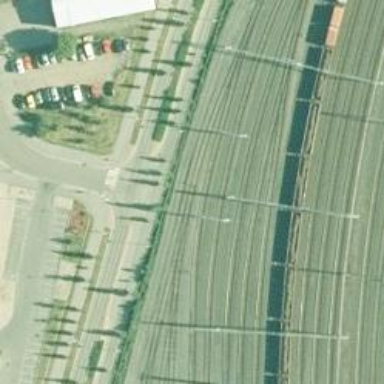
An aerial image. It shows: Railway signal.